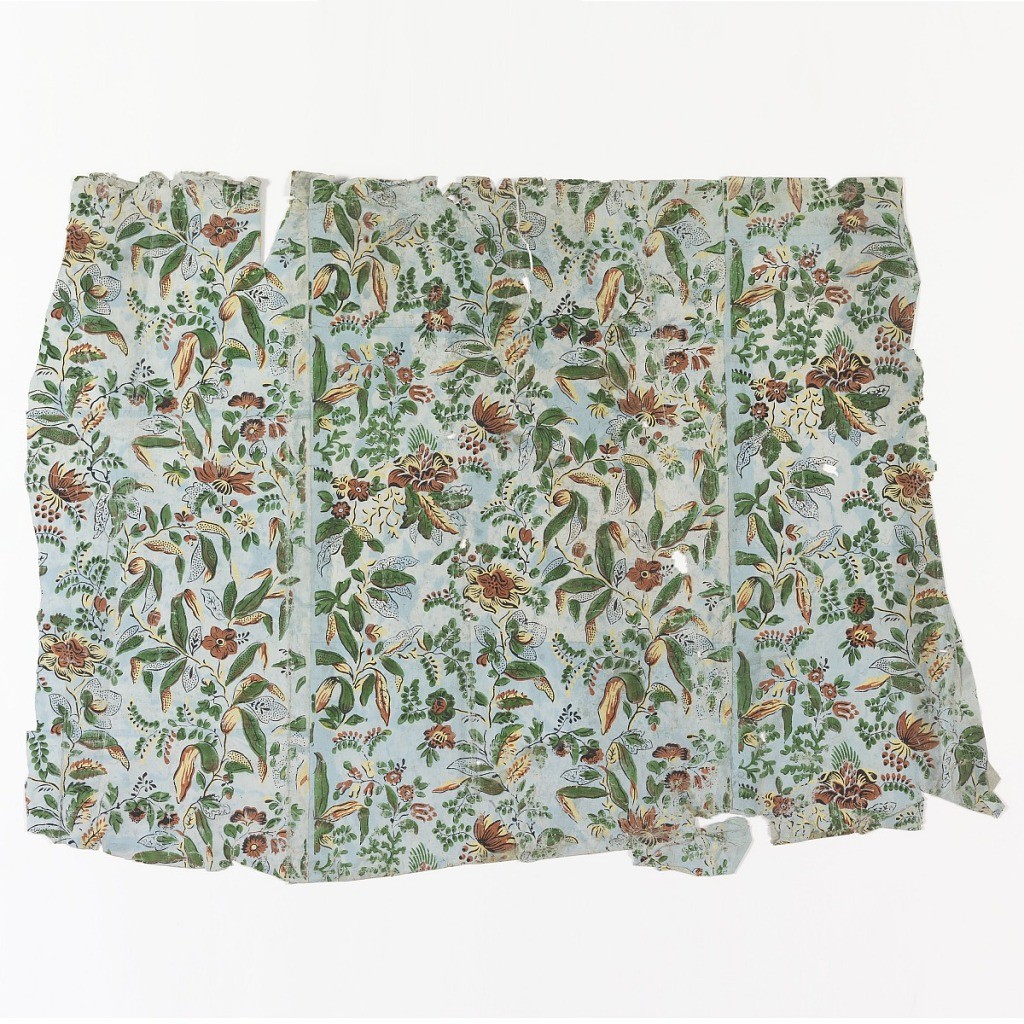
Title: Sidewall
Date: ca. 1820
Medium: Block-printed
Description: Overall floral document for "Old Peck Homestead."  Four pieces.